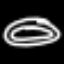
Label: donut